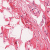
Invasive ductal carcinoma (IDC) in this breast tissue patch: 0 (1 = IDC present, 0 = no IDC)